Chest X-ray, PA view. Patient: 27 years old, sex F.
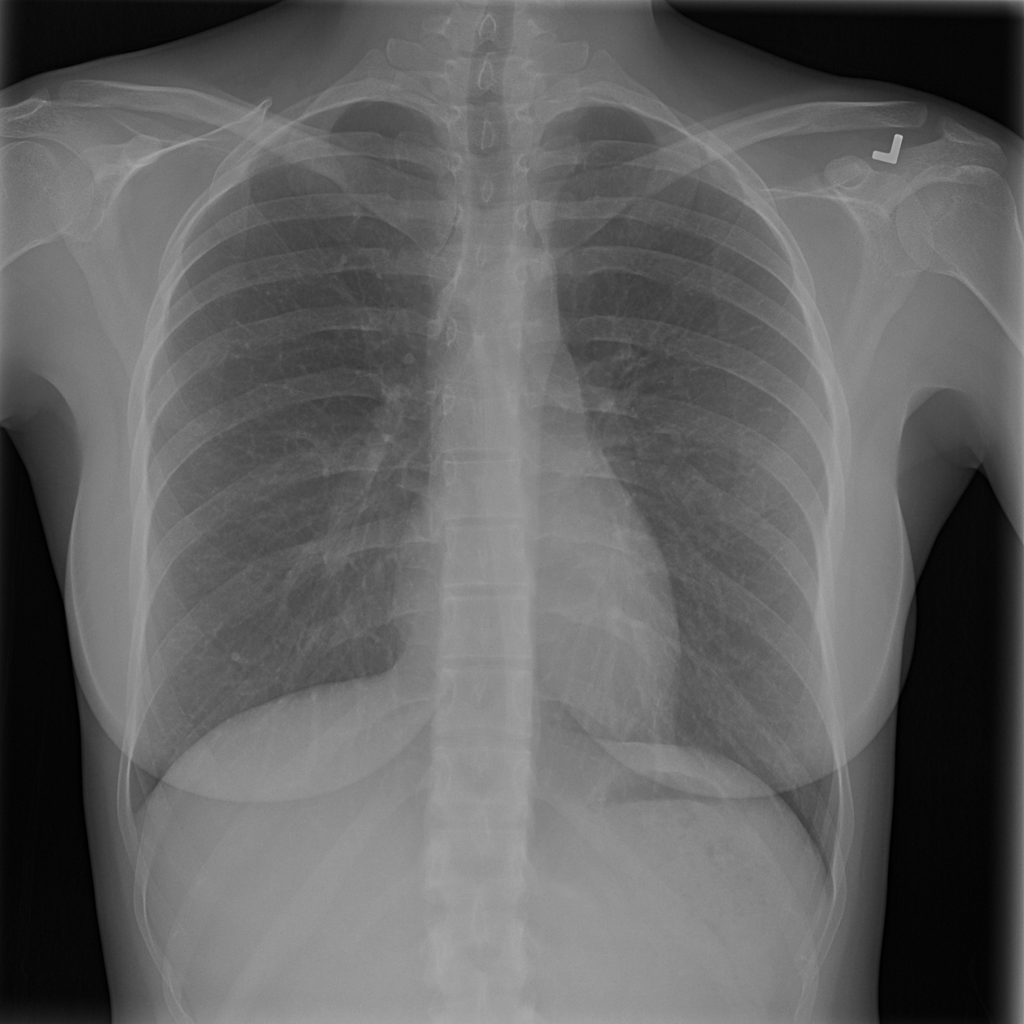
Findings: No Finding